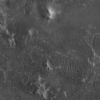
Atmospheric dust classification: not_dusty